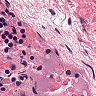
Metastatic tissue present: no